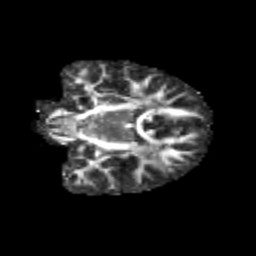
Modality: FA
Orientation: coronal
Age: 9
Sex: female
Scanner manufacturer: siemens
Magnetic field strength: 3 T
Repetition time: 3.8 s
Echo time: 0.07 s